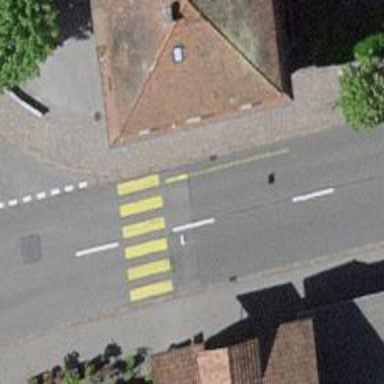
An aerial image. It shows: Marked road crossing.